Field crop: maize
Growth stage: 2
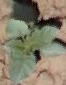
Species: datura